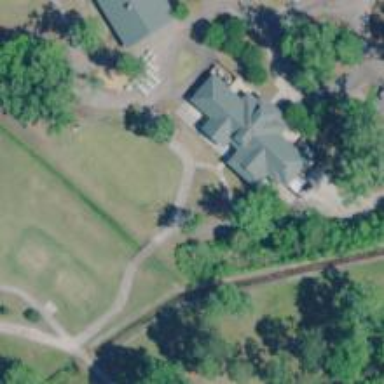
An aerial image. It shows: Path for both road and golf.